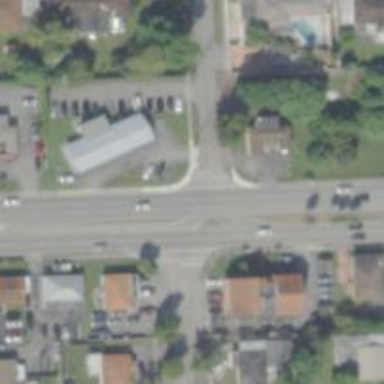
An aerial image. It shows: Primary link highway with separate sidewalk.